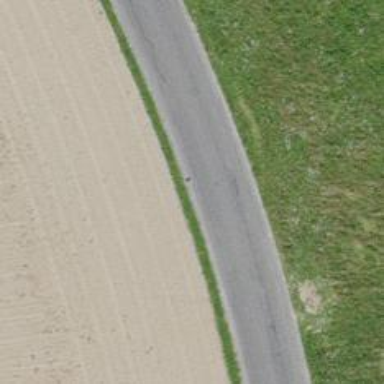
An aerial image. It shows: Unclassified road with asphalt surface.